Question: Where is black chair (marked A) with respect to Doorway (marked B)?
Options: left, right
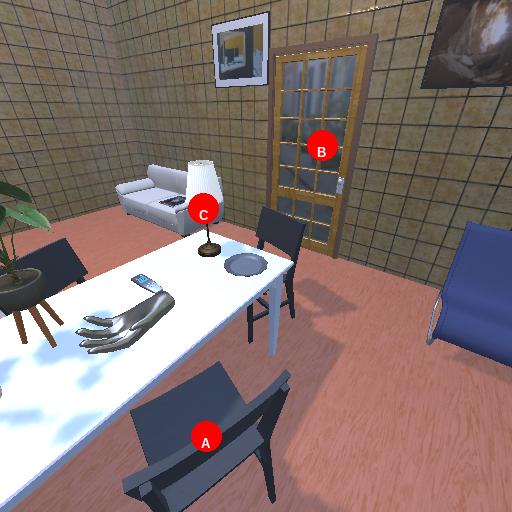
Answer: left